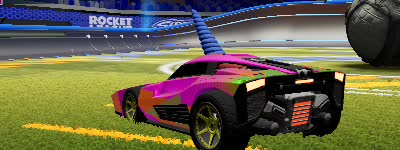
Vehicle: breakout